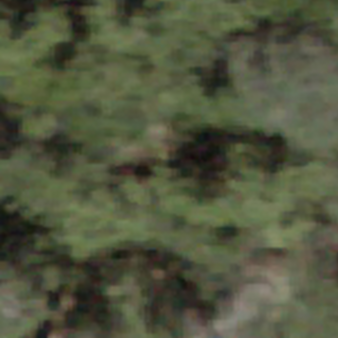
Label: other